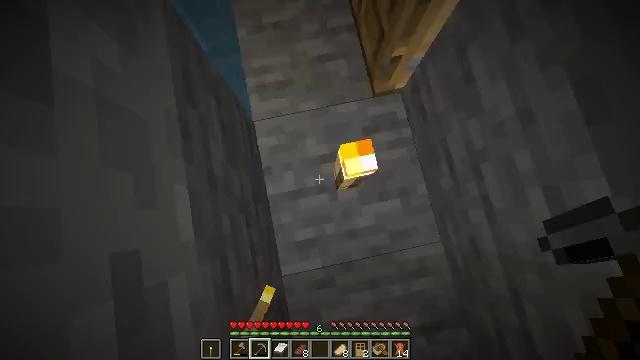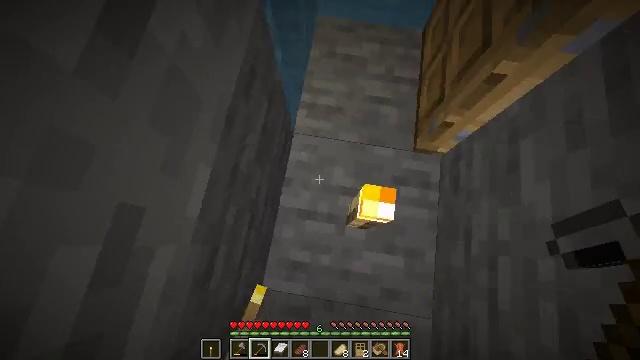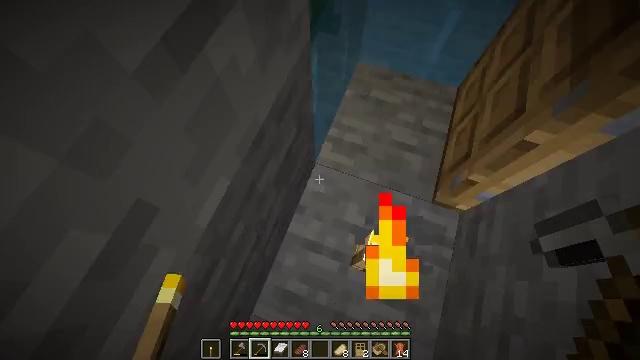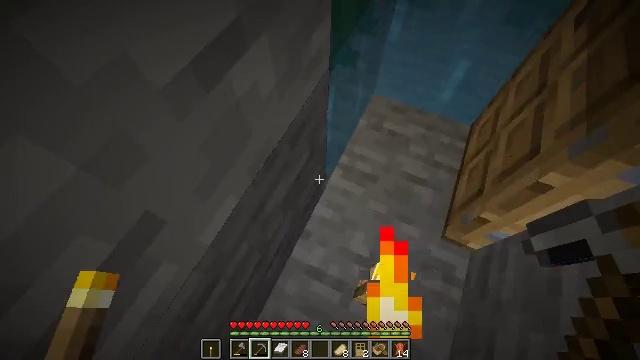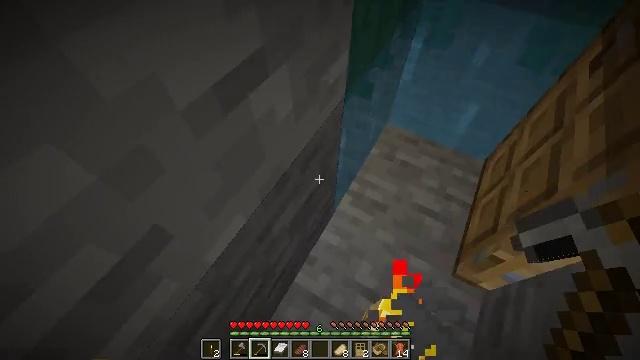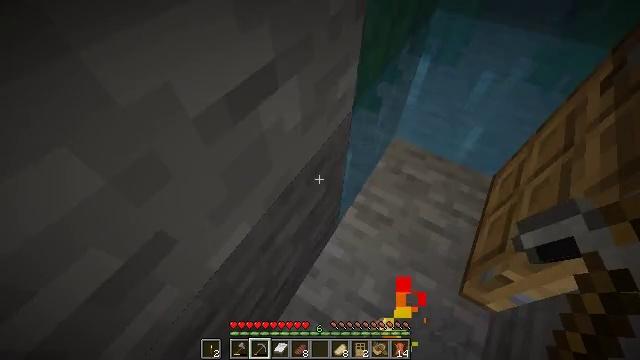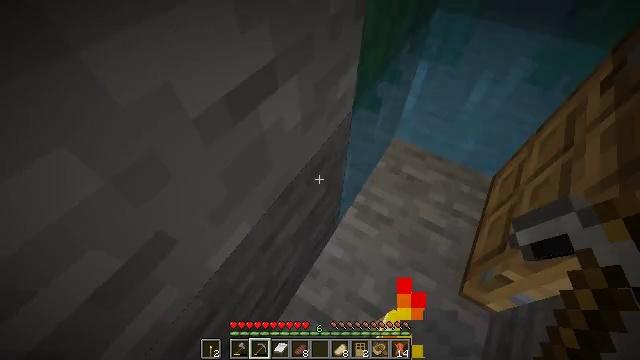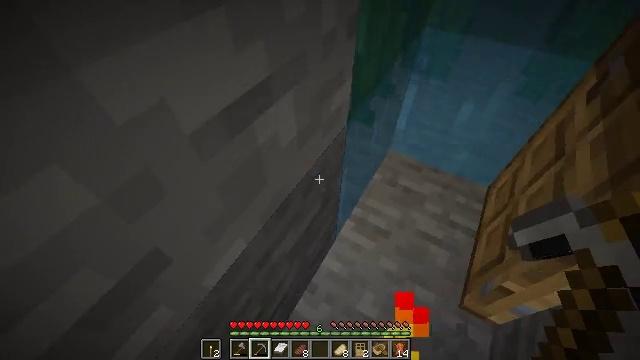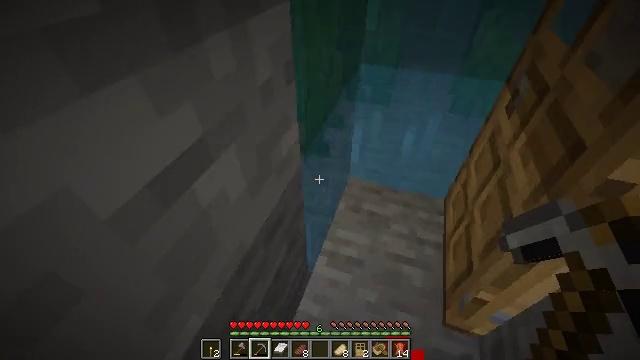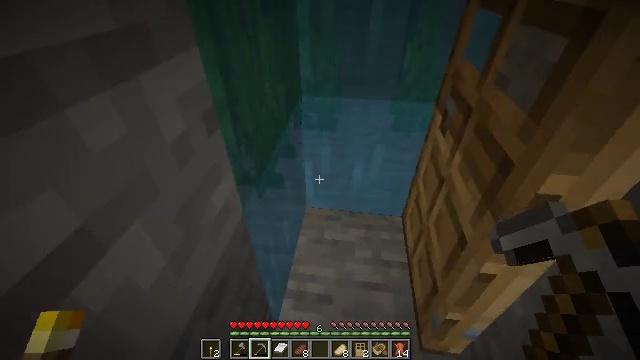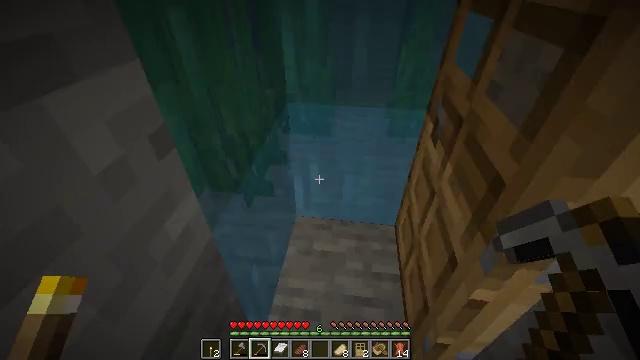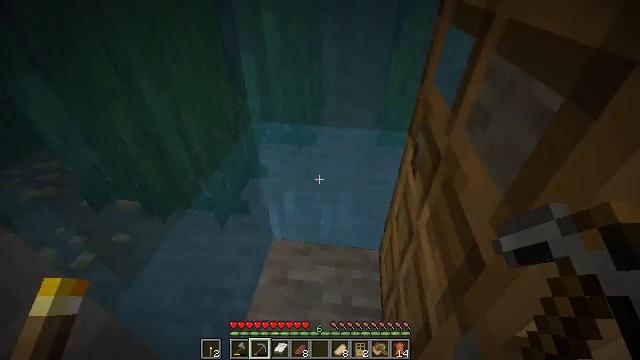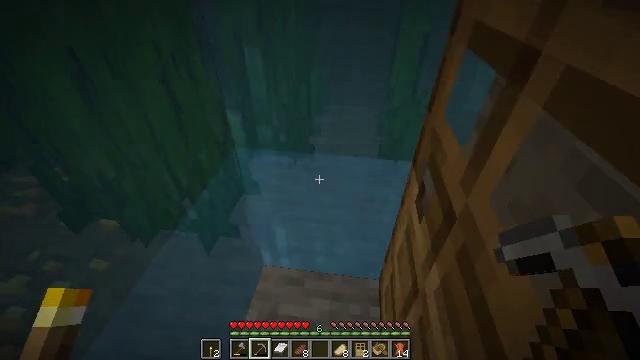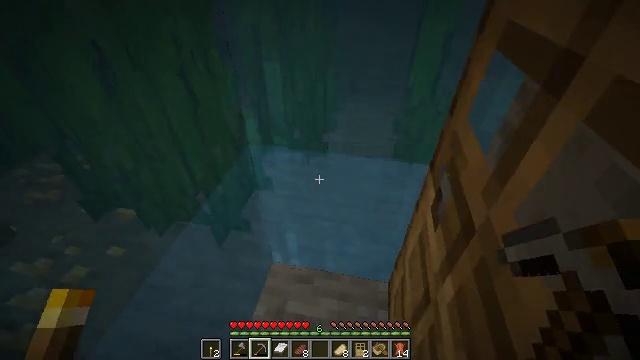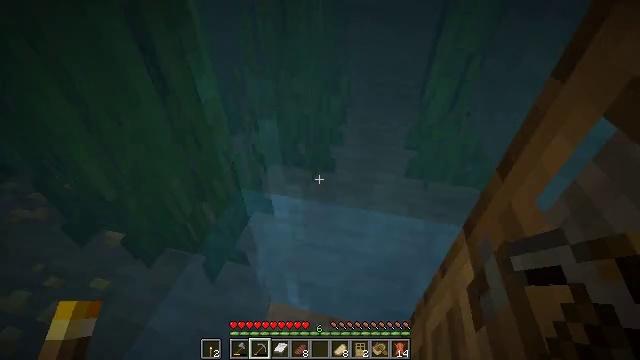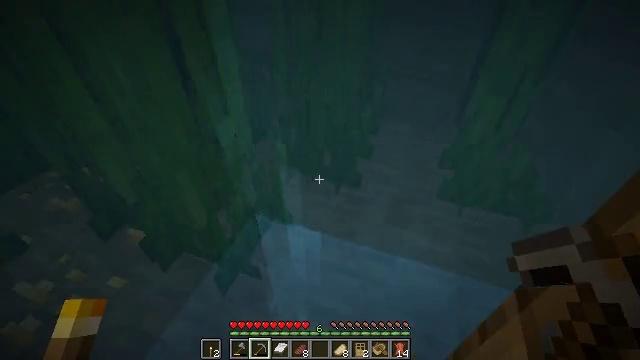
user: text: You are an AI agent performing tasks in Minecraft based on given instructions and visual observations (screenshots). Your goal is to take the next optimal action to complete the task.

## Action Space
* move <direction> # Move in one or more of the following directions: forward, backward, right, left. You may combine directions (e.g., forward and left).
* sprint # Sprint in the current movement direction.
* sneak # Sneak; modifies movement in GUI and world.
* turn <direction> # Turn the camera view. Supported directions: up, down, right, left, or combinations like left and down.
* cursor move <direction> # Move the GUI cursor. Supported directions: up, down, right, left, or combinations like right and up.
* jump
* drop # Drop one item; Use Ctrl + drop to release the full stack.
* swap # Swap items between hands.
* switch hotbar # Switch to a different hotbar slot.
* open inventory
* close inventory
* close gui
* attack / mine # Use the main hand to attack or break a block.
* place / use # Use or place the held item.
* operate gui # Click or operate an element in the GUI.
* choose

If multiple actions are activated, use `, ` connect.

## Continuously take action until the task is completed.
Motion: motion action
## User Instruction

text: Collect tall seagrass by holding left button.
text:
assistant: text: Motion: turn left and up
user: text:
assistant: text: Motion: turn left and up
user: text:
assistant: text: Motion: turn left and up
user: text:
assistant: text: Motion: turn left and up
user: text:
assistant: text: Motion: turn left and up
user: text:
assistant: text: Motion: no_op
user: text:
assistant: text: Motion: turn right and up
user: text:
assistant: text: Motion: move forward, turn right and up
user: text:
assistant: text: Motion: move forward and move right, turn right and up
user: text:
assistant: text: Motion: move forward and move right
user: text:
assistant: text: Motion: move forward and move right
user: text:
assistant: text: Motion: move forward and move right
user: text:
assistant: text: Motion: move forward, turn left
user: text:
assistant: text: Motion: move forward, turn left
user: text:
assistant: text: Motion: turn left
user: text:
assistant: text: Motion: turn left and up
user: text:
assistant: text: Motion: turn left and up
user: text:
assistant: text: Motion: turn left
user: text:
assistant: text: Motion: turn left and up
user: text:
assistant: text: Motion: turn left
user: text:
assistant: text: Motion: no_op
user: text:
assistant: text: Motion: no_op
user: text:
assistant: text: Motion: no_op
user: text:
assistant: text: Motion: no_op
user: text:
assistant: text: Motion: turn right and up
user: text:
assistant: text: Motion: turn right and up
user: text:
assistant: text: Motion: turn right and up
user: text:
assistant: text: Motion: turn right and up
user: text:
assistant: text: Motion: turn right and up, attack / mine
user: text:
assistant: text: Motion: attack / mine